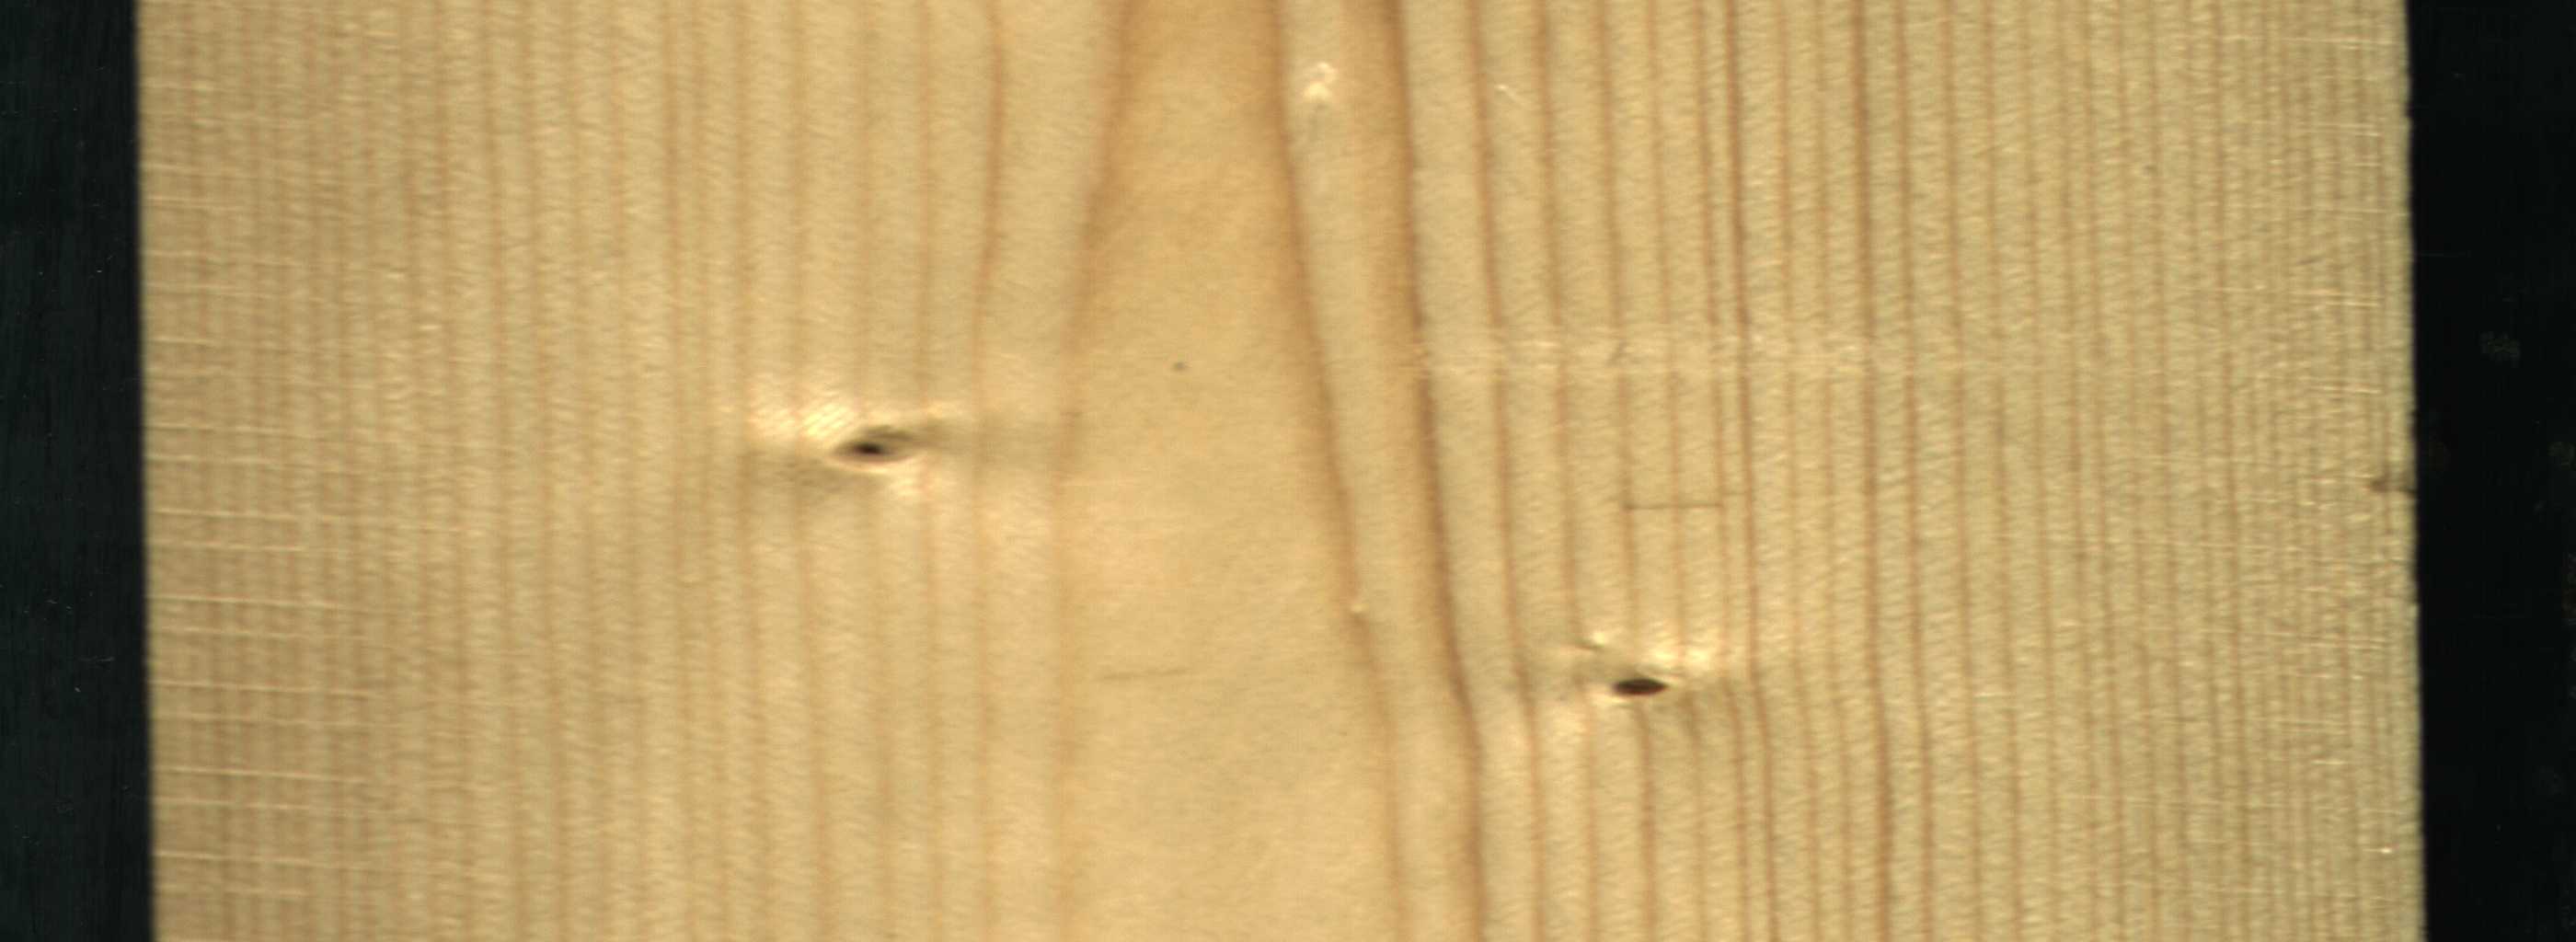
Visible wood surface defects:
Dead_Knot
Live_Knot